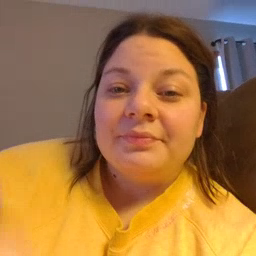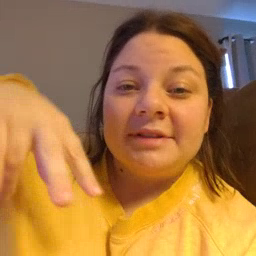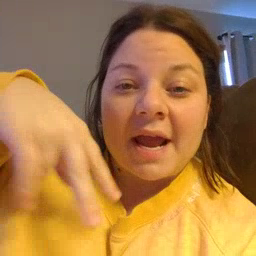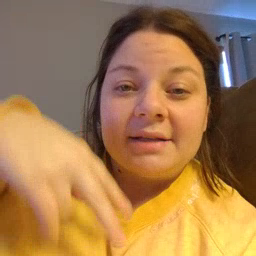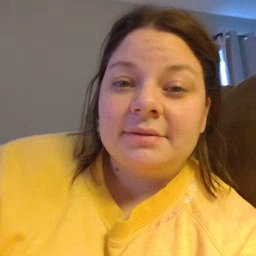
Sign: dance